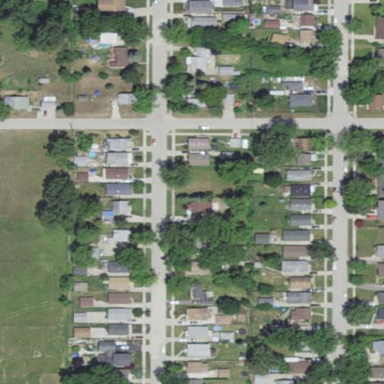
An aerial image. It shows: Residential area composed of single-family homes.